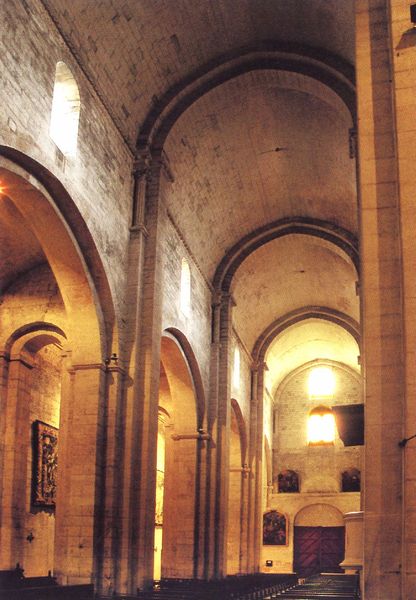
Titel: Saint-Trophime in Arles
Standort: Arles (EU - F - Provence - Alpes - Côte-d’Azur)
Schlagwörter: gelb, braun, fenster, frankreich, grau, licht, pfeiler, raum, stützen, säule, tür, gebäude, architektur, stein, bild, innenraum, kirche, sonne, gotik, schiff, bogen, pilaster, halle, foto, bögen, arkade, gewölbe, altar, bänke, hauptschiff, kathedrale, langhaus, portal, mittelschiff, obergaden, seitenschiff, spitzbogen, mittelalter, romanik, abtei, bau, fesnter, tonne, basilika, bauwerk, tonnengewölbe, ziegelstein, seitenschiffe, vierung, oberlicht, gewände, kathedralbau, gurtbogen, nebenschiff, obergadenfenster, sietenschiffe